Interaction volume radius: 10 \u00c5
Interaction volume height: 25 \u00c5
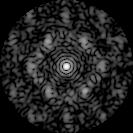
Disorder parameter: 0.6823